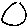
Label: circle